Question: After upgrading Samsung Galaxy S5 SM-G900F to Lollipop (Android 5.0) I noticed strange behavior:
> not all breakpoints are being caught within Android Studio.
Here is environment description and my observations
- - - - - - -
I tried rebooting phone, rebooting dev machine, turning on/off debugging in dev options, using USB drivers from Samsung and Google, invalidating cache in Android Studio, doing full clear and rebuild and so on.
Breakpoints that work have ticks inside red icons. I don't know the rule, which classes do have working breakpoints and which don't.
The same thing happens with this device on three different devboxes.

Help!
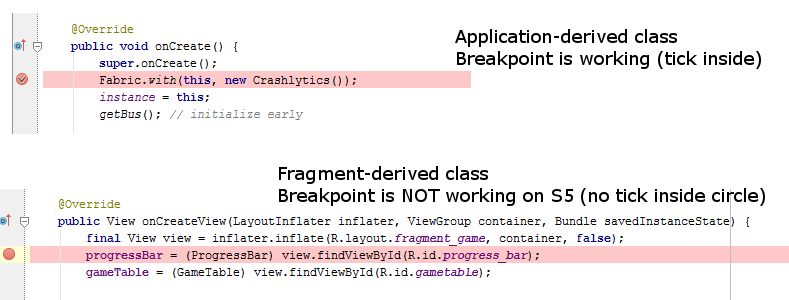
Answer: Last update of Samsung S5 this week solves the problem with Eclipse IDE. Android French version G900FXXU1BOC7